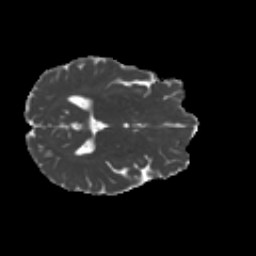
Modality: MD
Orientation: axial
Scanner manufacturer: siemens
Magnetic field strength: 3 T
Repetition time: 4.16 s
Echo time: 0.0806 s